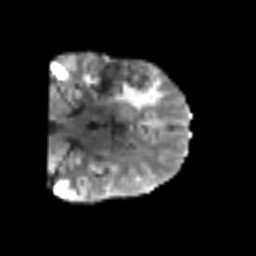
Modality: T2w
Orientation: coronal
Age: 60
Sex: male
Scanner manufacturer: siemens
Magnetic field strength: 3 T
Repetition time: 6.1 s
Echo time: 0.101 s